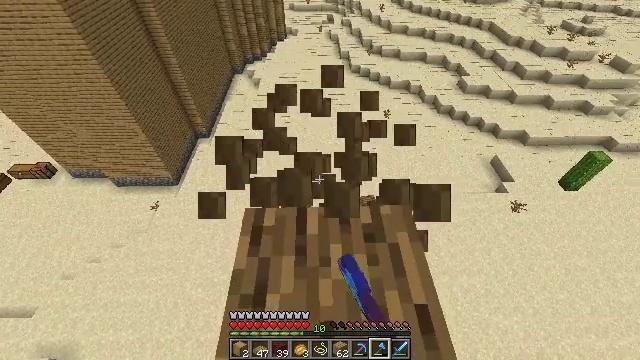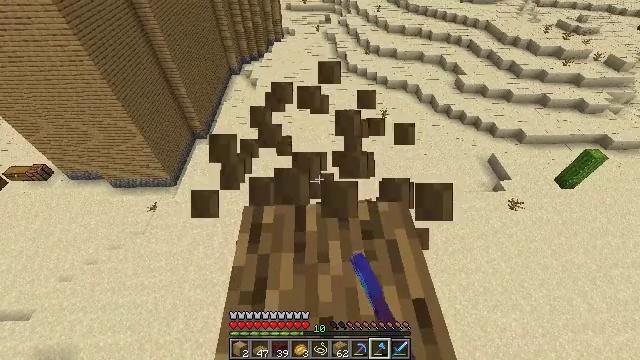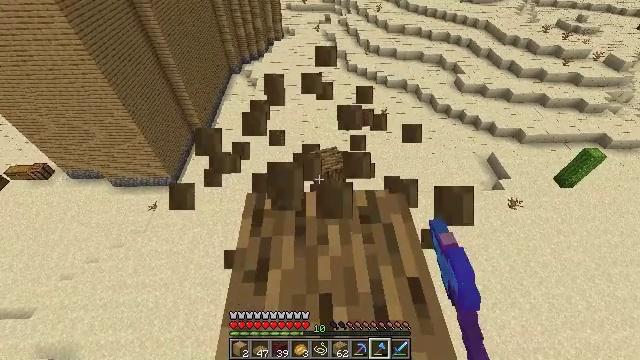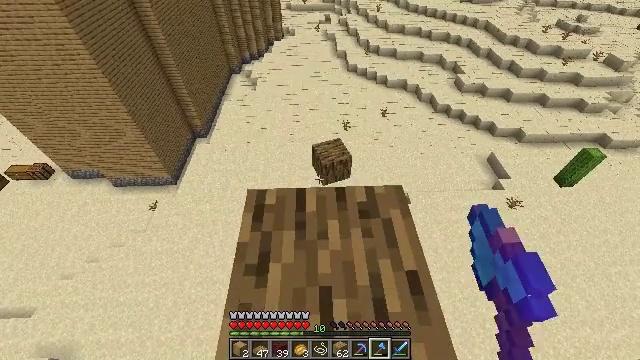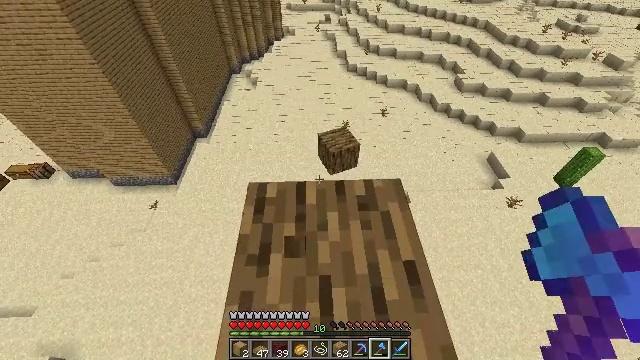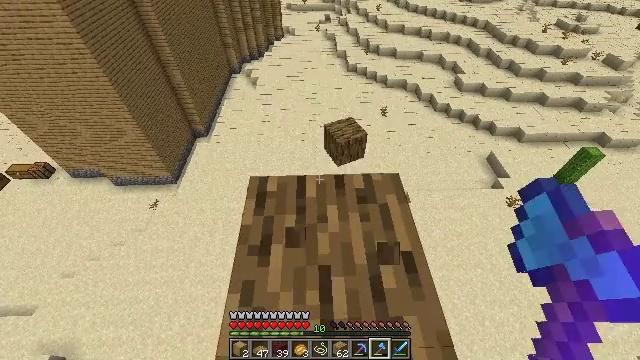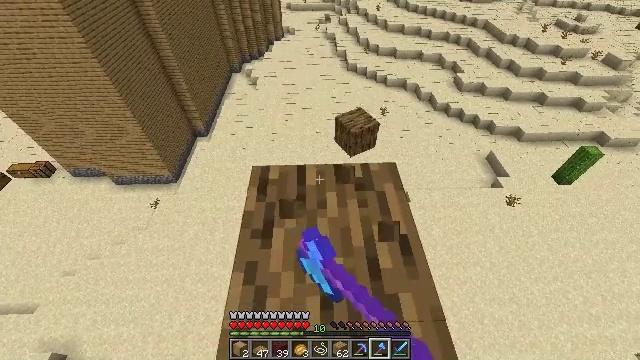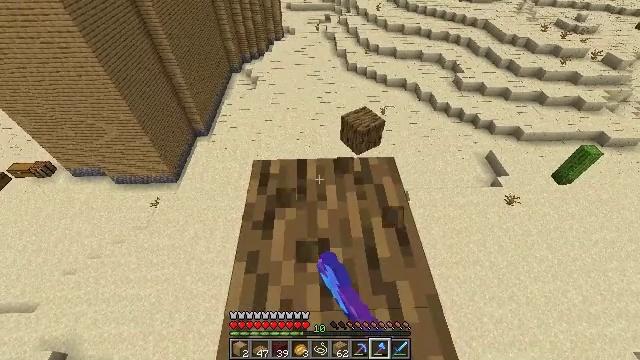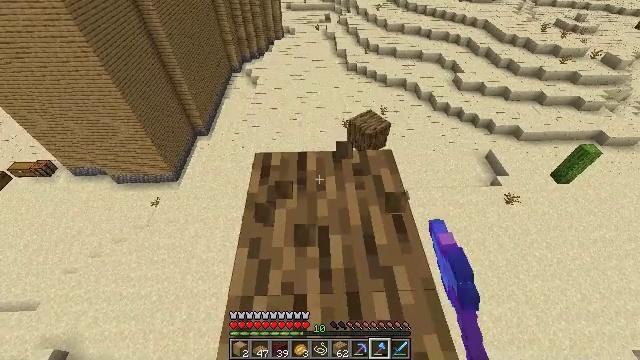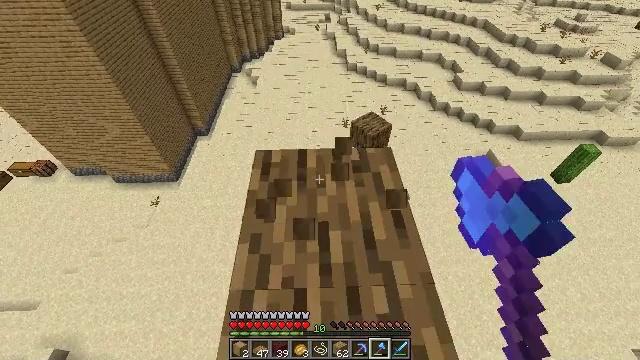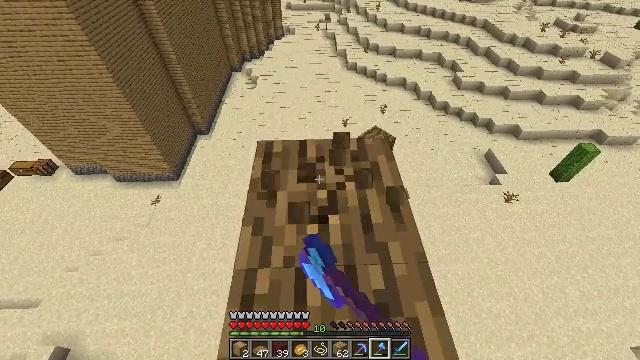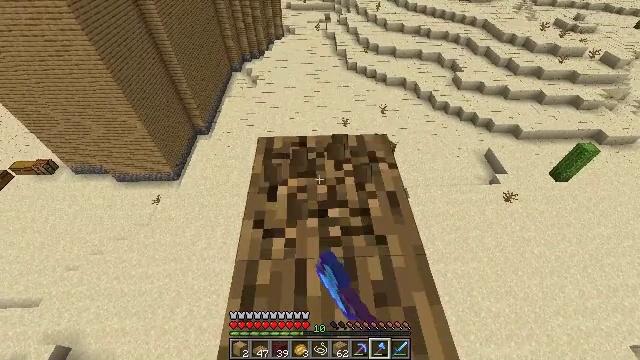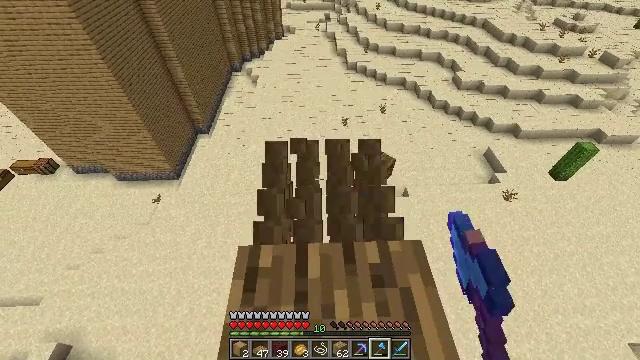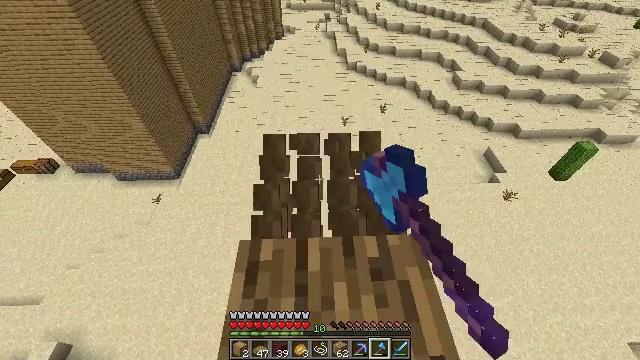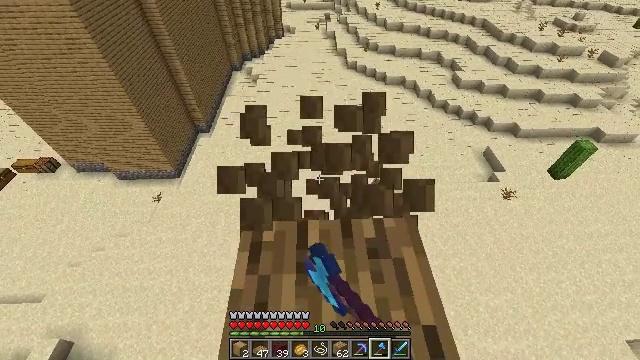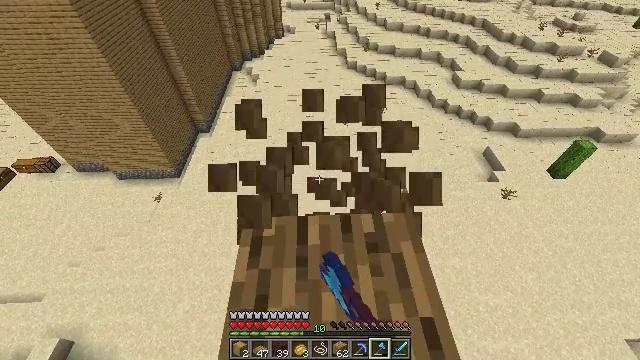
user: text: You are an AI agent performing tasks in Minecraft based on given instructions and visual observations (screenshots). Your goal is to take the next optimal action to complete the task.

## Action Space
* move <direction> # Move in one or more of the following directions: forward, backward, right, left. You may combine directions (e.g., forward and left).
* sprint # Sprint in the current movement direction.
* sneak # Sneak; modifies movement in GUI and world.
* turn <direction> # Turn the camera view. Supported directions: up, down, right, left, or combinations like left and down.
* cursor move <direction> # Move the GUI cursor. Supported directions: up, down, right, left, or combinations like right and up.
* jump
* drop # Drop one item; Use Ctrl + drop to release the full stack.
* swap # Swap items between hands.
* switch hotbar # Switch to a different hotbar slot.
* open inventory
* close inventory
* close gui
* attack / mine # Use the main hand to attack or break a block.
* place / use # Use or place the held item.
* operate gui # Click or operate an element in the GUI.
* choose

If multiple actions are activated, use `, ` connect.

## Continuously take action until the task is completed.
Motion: motion action
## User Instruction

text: Break the oak wood to collect it.
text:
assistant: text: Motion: move back, sneak, attack / mine
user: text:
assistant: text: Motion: move back, sneak, attack / mine
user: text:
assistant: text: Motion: move back, sneak, attack / mine
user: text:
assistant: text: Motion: move back, sneak, attack / mine
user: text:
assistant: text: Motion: move back, sneak, attack / mine
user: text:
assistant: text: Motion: move back, sneak, attack / mine
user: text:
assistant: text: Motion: move back, sneak, attack / mine
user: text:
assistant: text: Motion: move back, sneak, attack / mine
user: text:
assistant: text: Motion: move back, sneak, attack / mine
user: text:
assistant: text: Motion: move back, sneak, attack / mine
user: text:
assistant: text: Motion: move back, sneak, attack / mine
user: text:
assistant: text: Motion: move back, sneak, attack / mine
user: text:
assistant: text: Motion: move back, sneak, attack / mine
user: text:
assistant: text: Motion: move back, sneak, attack / mine
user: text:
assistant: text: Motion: move back, sneak, attack / mine
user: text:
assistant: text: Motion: move back, sneak, attack / mine
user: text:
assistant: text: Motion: move back, sneak, attack / mine
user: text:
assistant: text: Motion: move back, sneak, attack / mine
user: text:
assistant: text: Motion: move back, sneak, attack / mine
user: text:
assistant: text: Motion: move back, sneak, attack / mine
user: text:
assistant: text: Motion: move back, sneak, attack / mine
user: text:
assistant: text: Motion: move back, sneak, attack / mine
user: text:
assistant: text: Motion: move back, sneak, attack / mine
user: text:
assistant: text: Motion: move back, sneak, attack / mine
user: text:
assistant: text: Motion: move back, sneak, attack / mine
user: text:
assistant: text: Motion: move back, sneak, attack / mine
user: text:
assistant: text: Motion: move back, sneak, attack / mine
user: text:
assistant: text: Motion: move back, sneak, attack / mine
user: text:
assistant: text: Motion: move back, sneak, attack / mine
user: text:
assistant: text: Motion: move back, sneak, attack / mine